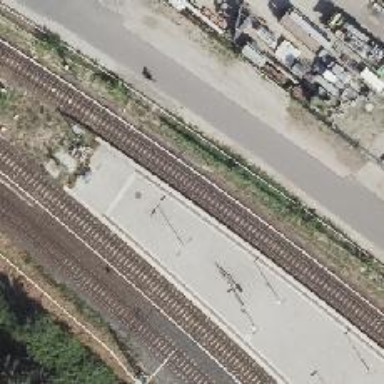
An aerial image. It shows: Railway signal.